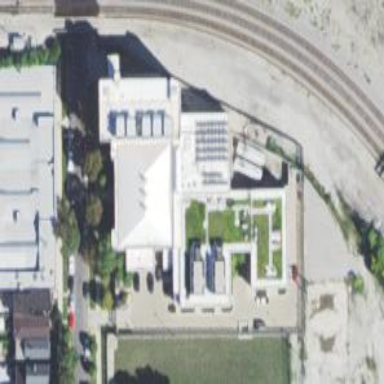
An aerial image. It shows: Building that serves as pumping station.